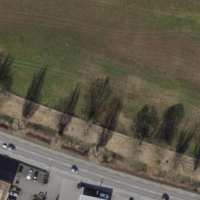
EUNIS habitat code: 57
Species observed at this site:
Milvus migrans